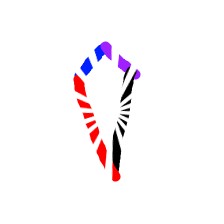
Shape: kite